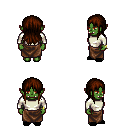
a pixel art fantasy rpg character, female body template, orc, green skin, white long-sleeve shirt, robe skirt, brown unkempt hairstyle, bracelets, black slippers, four views (front, back, left, right), 2x2 character sprite sheet, small pixel art, hard edges, no anti-aliasing